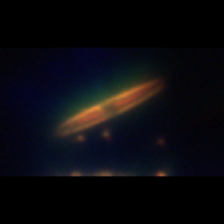
Taxon: Pennate
Group: Diatoms